Brain MRI, t2w sequence, axial 2D slice.
Patient: age 53, sex F, weight 90 kg, height 1.9 m
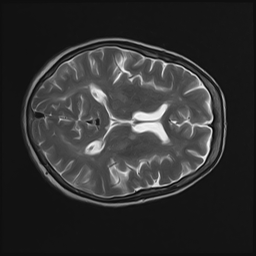